Question: Suppose I have a Person table that looks like this, where fk_FriendID is related to pk_PersonID:

LINQ2SQL will automatically map this as:
'''
Person bert = new Person();
Person ernie = new Person();
bert.Person1 = ernie;
'''
How do I overwrite this functionality so I can reference it as bert.Friend = ernie?
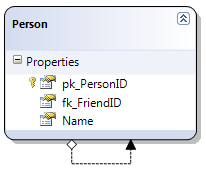
Answer: Not the cleanest solution, but you can add an additional property through a partial class:
'''
partial class Person
{
public Person Friend
{
get { return this.Person1; }
set { this.Person1 = value; }
}
}
'''
This is also my standard procedure for putting strictly typed enum properties over numeric fields.
Any other solutions like mucking with the auto-generated code usually start to fall apart because you are constantly re-generating the code every time you make a schema change.
The option is to start using EF (I think they have this resolved there), but that's like trying to treat an itch on your arm by blowing it off with a shotgun.